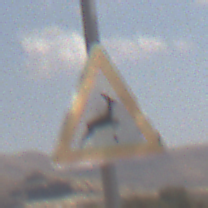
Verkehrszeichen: WildwechselLinks
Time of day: Midday
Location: Outdoor (Nature)
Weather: PartlyCloudy
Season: NotSpecified
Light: Natural